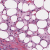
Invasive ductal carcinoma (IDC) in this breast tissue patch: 0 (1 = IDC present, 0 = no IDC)